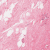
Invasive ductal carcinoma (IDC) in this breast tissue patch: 0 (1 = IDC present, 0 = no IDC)